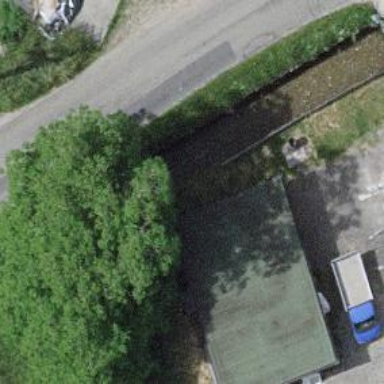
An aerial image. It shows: Garage building.